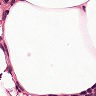
Metastatic tissue present: no